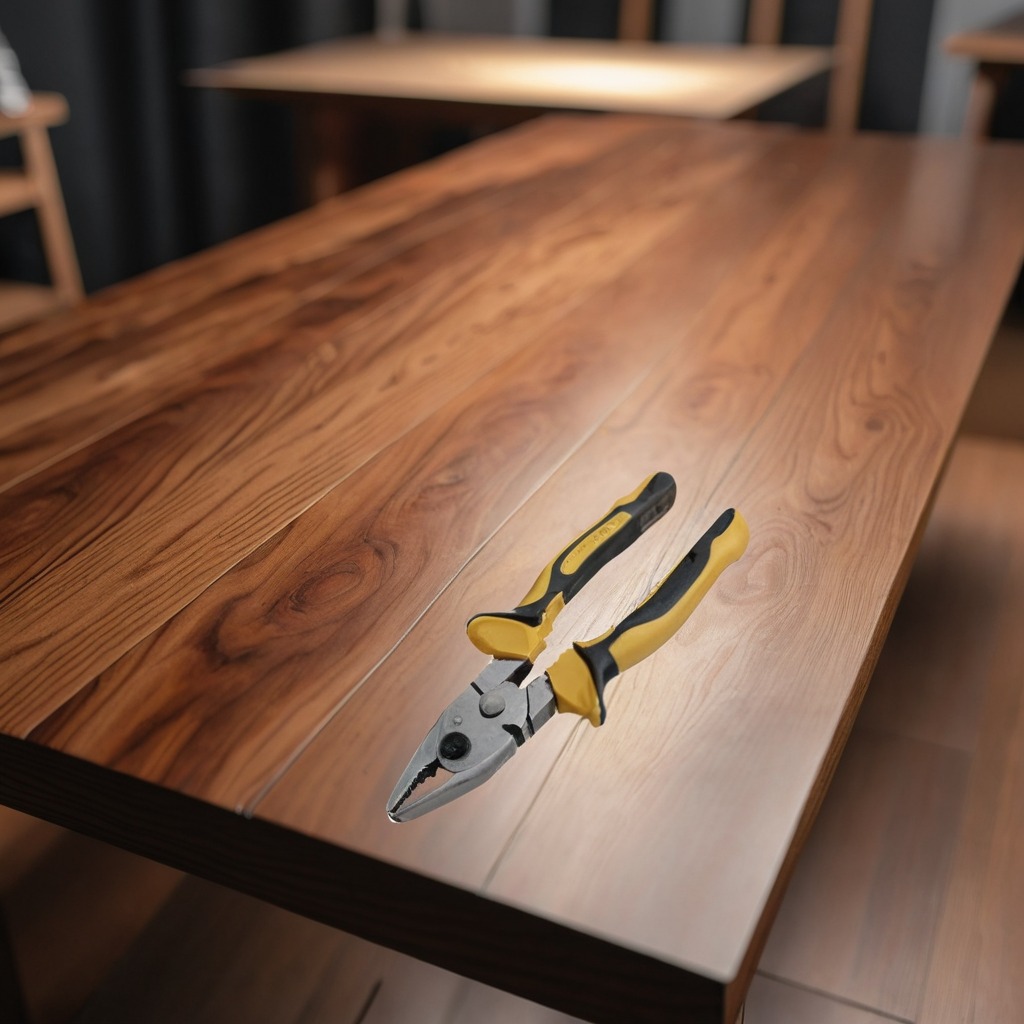
A plier is lying on the wooden table.